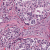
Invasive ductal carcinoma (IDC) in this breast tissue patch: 1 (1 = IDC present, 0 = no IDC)